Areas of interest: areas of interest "Swimming Pool"
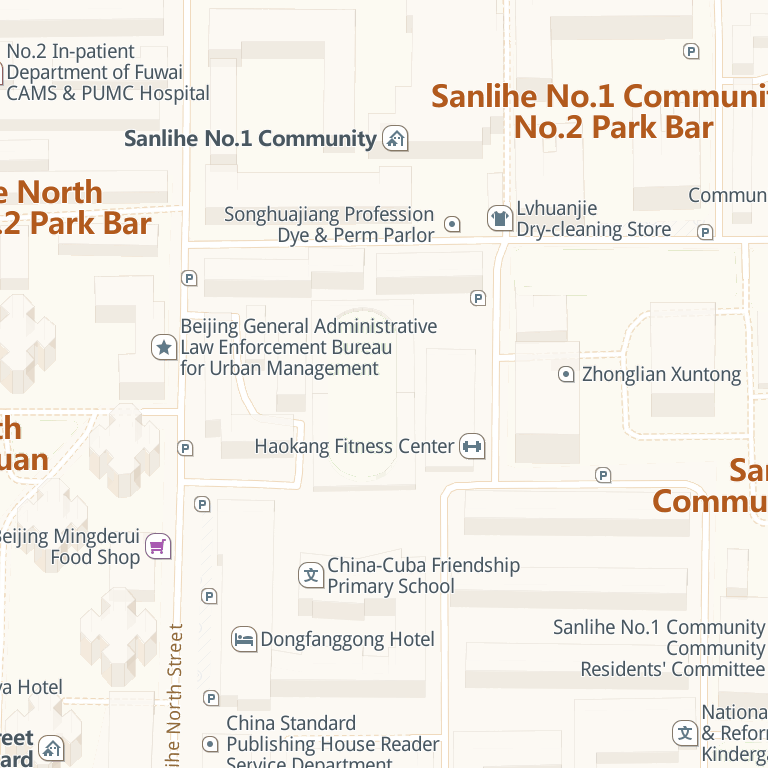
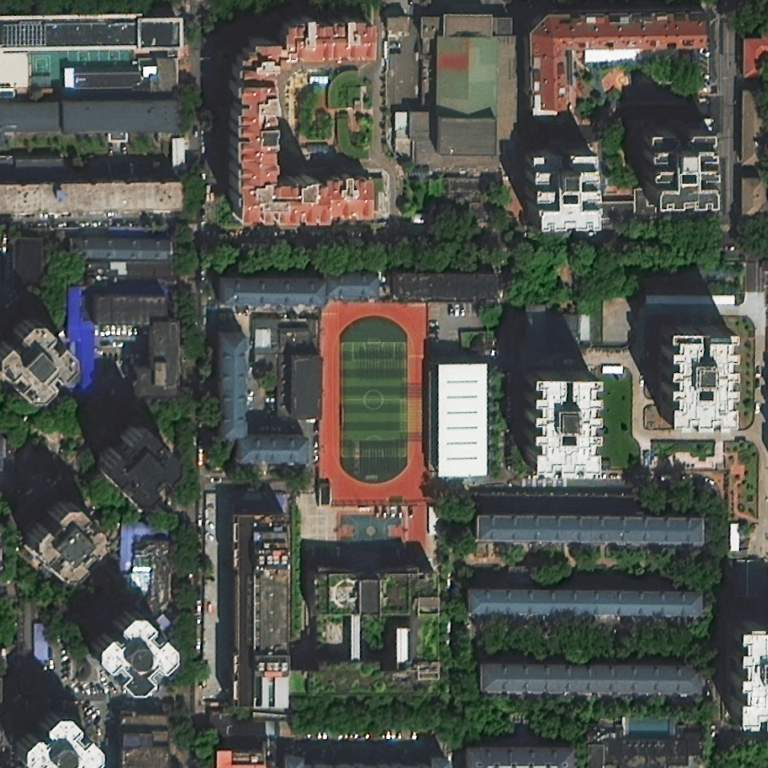